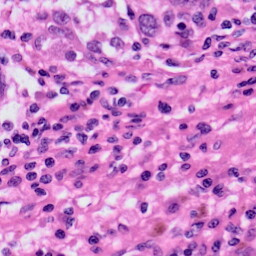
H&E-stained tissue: Skin